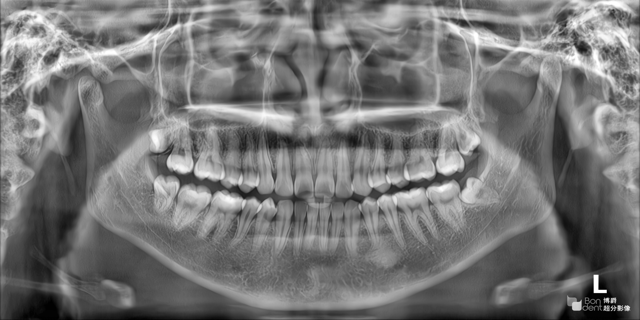
adult